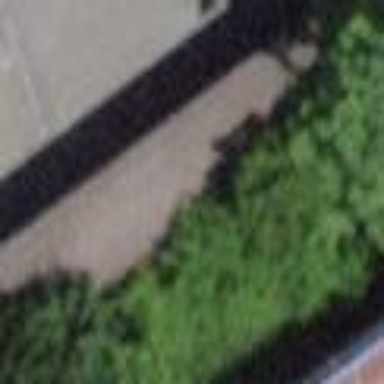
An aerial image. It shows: View of roof of building.